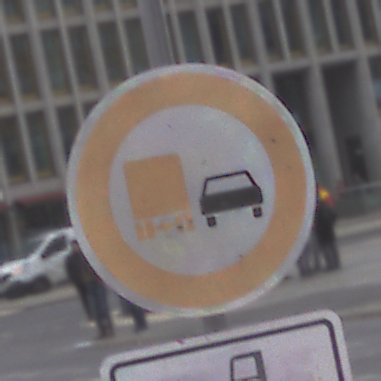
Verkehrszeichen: UeberholverbotKraftfahrzeuge
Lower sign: SonstigeOderMehrspurigeFahrzeuge1
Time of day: MorningAfternoon
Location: Outdoor (Urban)
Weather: Overcast
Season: NotSpecified
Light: Natural